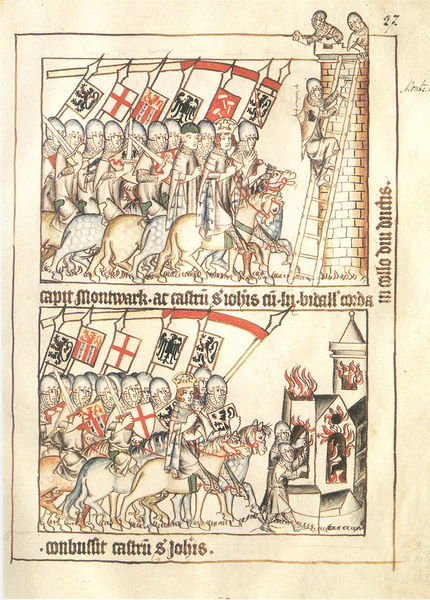
Titel: Trierer Bildhandschrift/Bilderchronik von Kaiser Heinrich VII. und Kurfürst Balduin von Luxemburg 1308-1313/ Kaiser Heinrichs Romfahrt
Schlagwörter: adler, angriff, feuer, kampf, stadt, raum, zeichnung, haus, rot, alt, steine, krone, pferde, reiter, turm, schrift, fahnen, mauer, brand, gewalt, krieg, leiter, schlacht, lanze, soldaten, inschrift, fugen, schild, buch, burg, kreuz, brennen, flammen, seite, raub, schwert, überfall, helm, ritter, rüstung, buchseite, wappen, helme, harnisch, hammer, mittelalter, eroberung, krieger, kreuzzüge, emblem, latein, buchmalerei, heraldik, belagerung, erobern, erstürmen, trittleiter, montwark